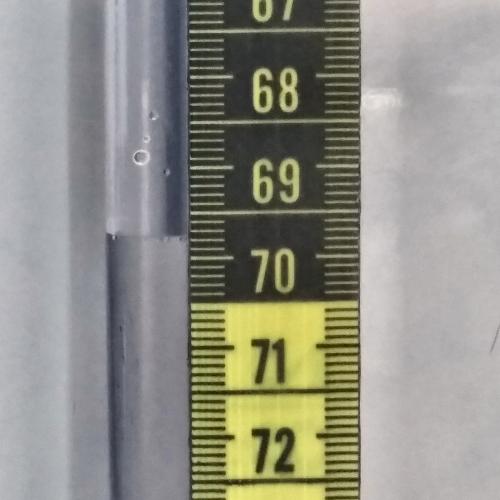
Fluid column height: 69.8 cm